Question: I have an issue that when I deploy a simple web application with startup tasks. After deploying, when I will click on the instance, then it seems to be disabled, as shown in the image below:

Is there any specific reason for this? And how can I overcome this situation?
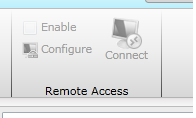
Answer: This whole section is all about Remote Desktop connectivity. Not the "Azure Connect". So far I have never seen the "Connect" icon disabled after successfull deployment. If you are experiencing issues make sure:
- - - - -
If you still have issues, try clicking on a Role, not an instance. Then the other 2 options shall be enabled (Enable & Configure). Check their status and change it, if the "Enable" checkbox is not checked. And check the "Configure" for the user account and password.